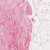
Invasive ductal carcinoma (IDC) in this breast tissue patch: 0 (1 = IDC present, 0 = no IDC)